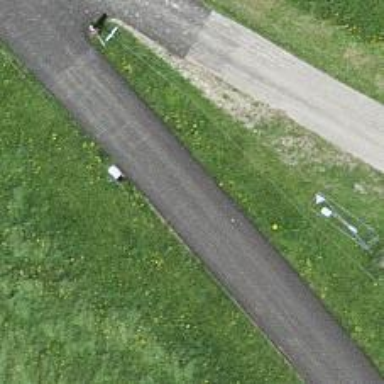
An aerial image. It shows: Unclassified road with asphalt surface and grade1 tracktype.